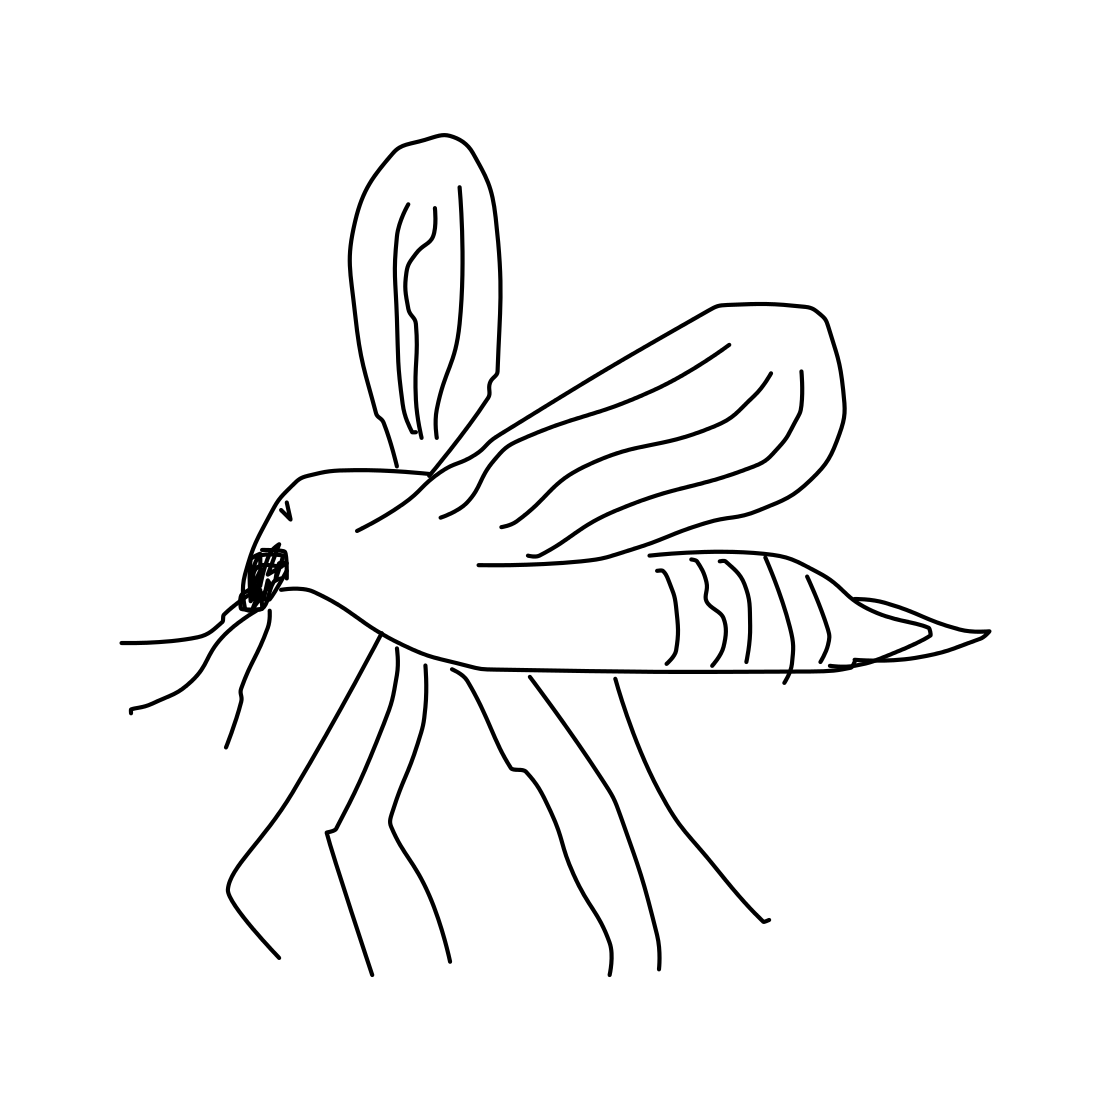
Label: mosquito